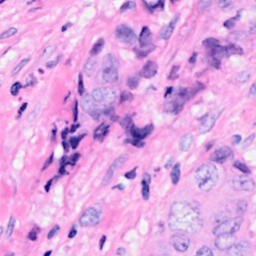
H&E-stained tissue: Breast